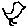
Label: bird